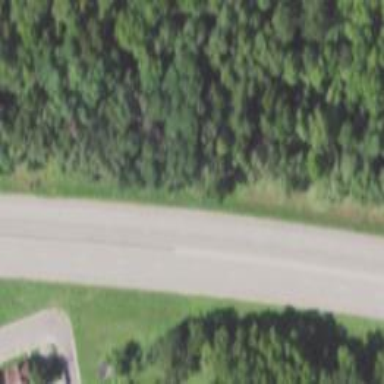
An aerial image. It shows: Asphalt trunk highway classified as expressway.